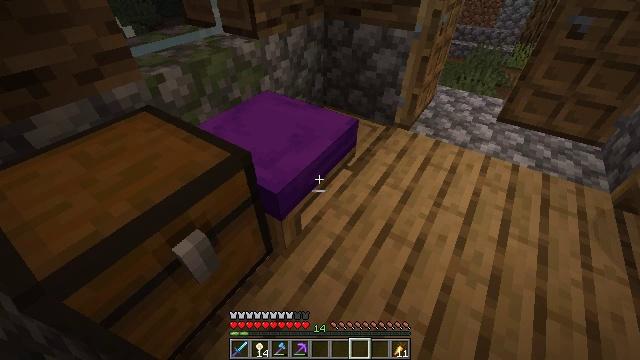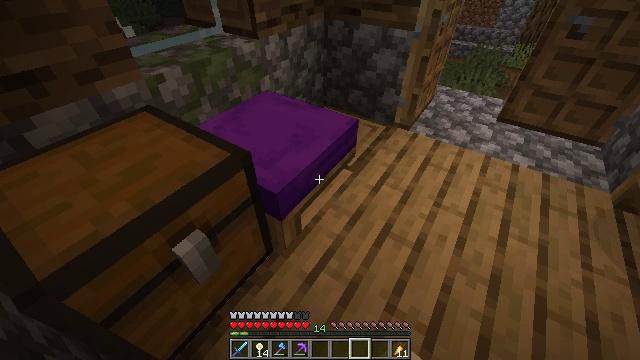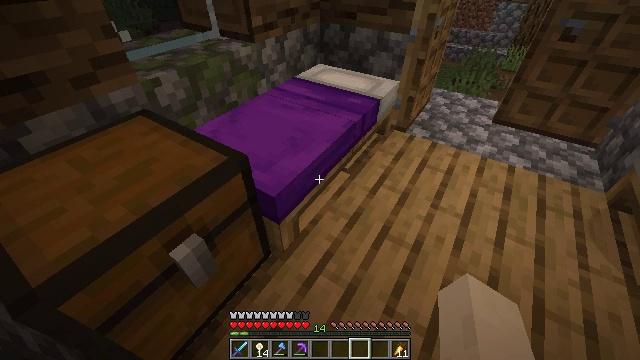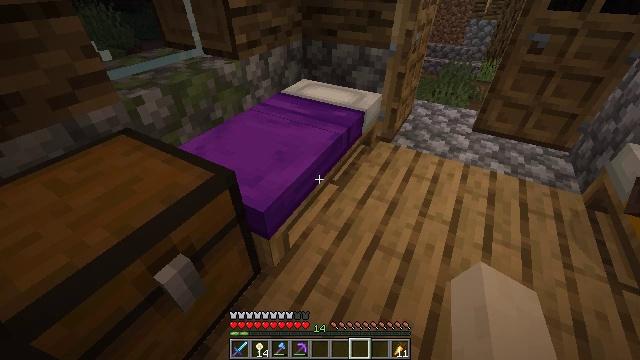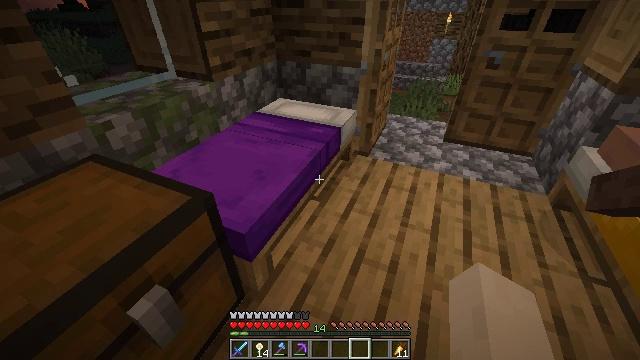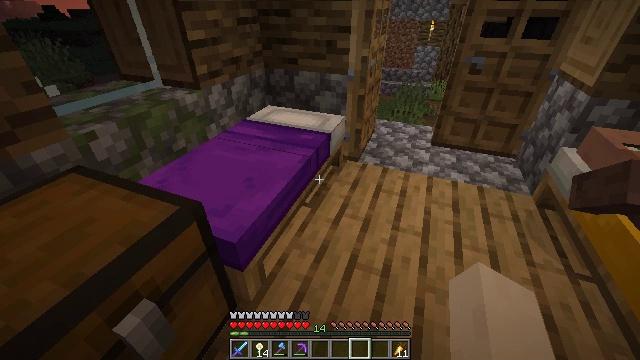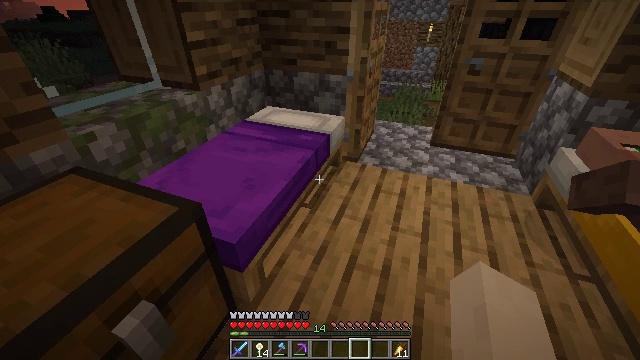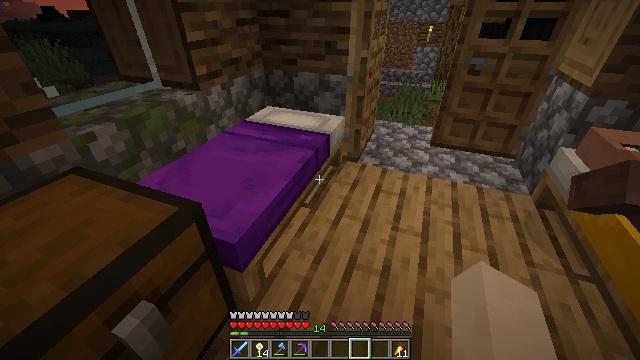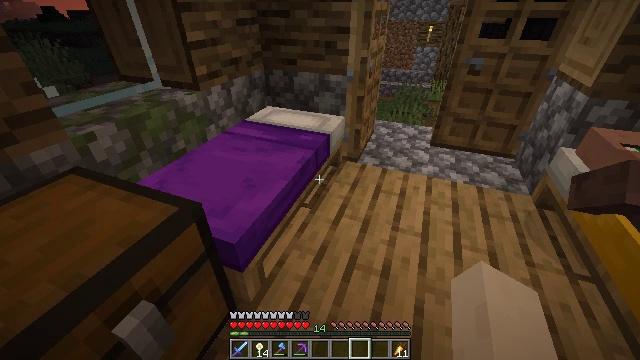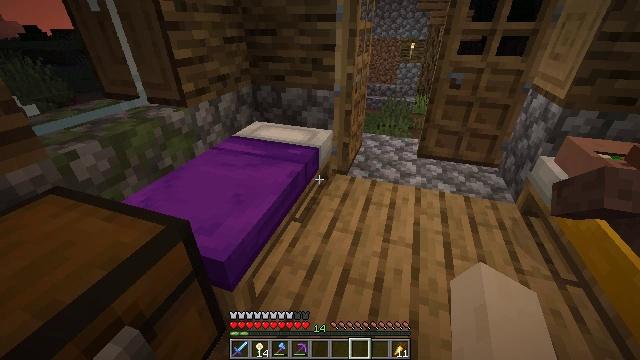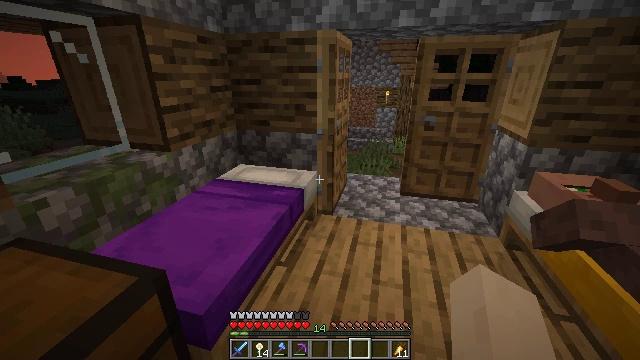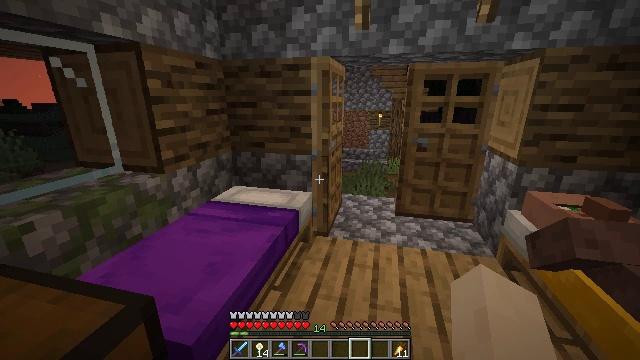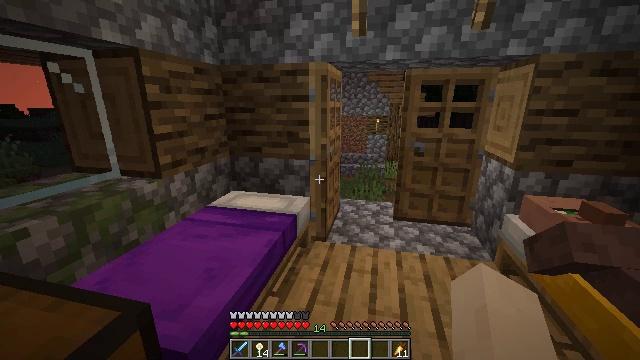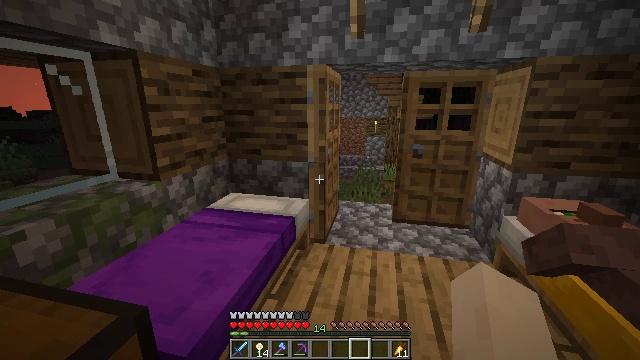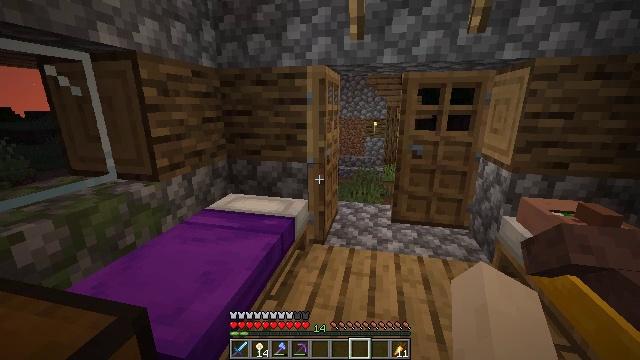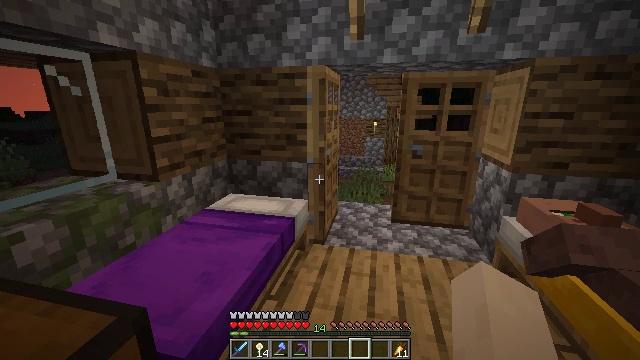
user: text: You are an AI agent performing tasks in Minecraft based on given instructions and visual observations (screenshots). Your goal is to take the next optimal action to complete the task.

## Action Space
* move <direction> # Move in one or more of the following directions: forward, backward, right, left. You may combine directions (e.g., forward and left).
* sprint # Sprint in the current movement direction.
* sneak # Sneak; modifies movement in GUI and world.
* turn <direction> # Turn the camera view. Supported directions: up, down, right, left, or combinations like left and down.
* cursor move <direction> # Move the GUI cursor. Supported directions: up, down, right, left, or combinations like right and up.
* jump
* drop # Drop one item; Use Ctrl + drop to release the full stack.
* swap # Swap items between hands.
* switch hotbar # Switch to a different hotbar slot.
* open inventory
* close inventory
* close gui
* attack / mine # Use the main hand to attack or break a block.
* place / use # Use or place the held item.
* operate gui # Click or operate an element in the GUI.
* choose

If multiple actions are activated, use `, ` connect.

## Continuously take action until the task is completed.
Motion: motion action
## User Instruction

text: Break the oak door to remove it.
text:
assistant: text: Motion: no_op
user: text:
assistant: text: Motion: no_op
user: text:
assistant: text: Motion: turn right and up
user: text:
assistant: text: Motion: turn right and up
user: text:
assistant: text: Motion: turn right and up
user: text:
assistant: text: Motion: no_op
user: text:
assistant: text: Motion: no_op
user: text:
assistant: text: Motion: no_op
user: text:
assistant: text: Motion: turn right and up
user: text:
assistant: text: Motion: turn right and up
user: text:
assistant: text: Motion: turn right and up
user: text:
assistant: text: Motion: turn up
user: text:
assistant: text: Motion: no_op
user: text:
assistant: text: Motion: no_op
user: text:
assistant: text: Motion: no_op
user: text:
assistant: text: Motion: no_op
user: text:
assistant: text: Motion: no_op
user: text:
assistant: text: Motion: no_op
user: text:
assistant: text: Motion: no_op
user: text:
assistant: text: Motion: turn right
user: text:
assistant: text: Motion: turn right
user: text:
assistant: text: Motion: turn right and down
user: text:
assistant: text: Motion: turn right
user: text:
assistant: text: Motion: no_op
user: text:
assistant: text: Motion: no_op
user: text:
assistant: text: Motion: no_op
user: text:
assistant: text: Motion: no_op
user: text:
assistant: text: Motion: no_op
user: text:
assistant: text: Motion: no_op
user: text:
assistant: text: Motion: no_op